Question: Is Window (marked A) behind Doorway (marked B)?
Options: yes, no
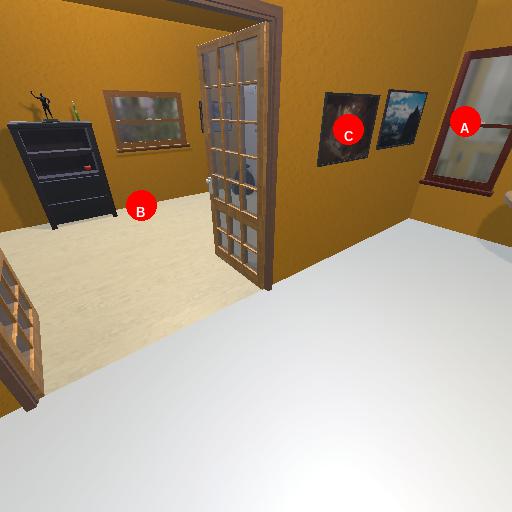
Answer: yes